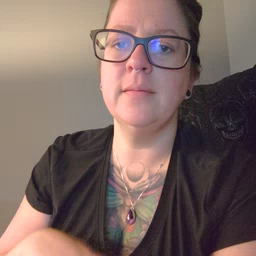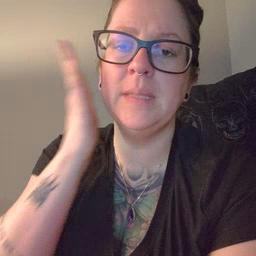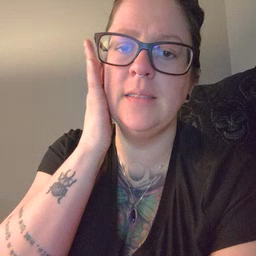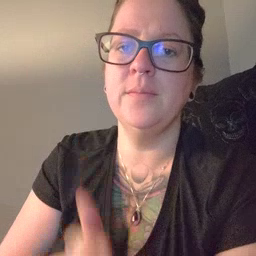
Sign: bed